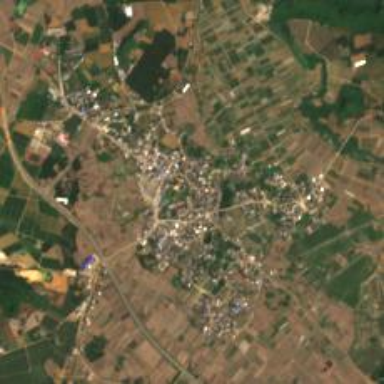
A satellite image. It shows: Township classified as town.